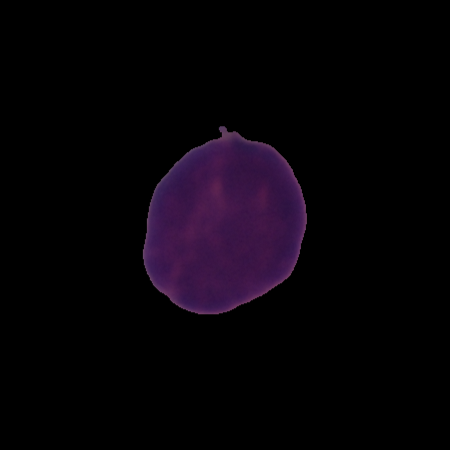
Label: healthy